Question: Why do I get the following error using this dispatch configuration?
<URL>

'''
Mac:server go gert$ /Users/gert/Desktop/IdeaProjects/toolbox/serve.sh dispatch.yaml www/www.yaml default
Traceback (most recent call last):
File "/Users/gert/Documents/sdk-appengine/dev_appserver.py", line 82, in <module>
_run_file(__file__, globals())
File "/Users/gert/Documents/sdk-appengine/dev_appserver.py", line 78, in _run_file
execfile(_PATHS.script_file(script_name), globals_)
File "/Users/gert/Documents/sdk-appengine/google/appengine/tools/devappserver2/devappserver2.py", line 970, in <module>
main()
File "/Users/gert/Documents/sdk-appengine/google/appengine/tools/devappserver2/devappserver2.py", line 963, in main
dev_server.start(options)
File "/Users/gert/Documents/sdk-appengine/google/appengine/tools/devappserver2/devappserver2.py", line 714, in start
options.config_paths, options.app_id)
File "/Users/gert/Documents/sdk-appengine/google/appengine/tools/devappserver2/application_configuration.py", line 678, in __init__
'file.' % sorted(missing_modules))
google.appengine.tools.devappserver2.errors.InvalidAppConfigError: Modules [u'www'] specified in dispatch.yaml are not defined by a yaml file.
Mac:server go gert$
'''
The modules do work without a dispatch.yaml?
'''
Mac:server go gert$ /Users/gert/Desktop/IdeaProjects/toolbox/serve.sh www/www.yaml default
INFO 2014-08-24 22:26:51,886 sdk_update_checker.py:242] Checking for updates to the SDK.
WARNING 2014-08-24 22:26:52,241 api_server.py:383] Could not initialize images API; you are likely missing the Python "PIL" module.
INFO 2014-08-24 22:26:52,244 api_server.py:171] Starting API server at: http://localhost:58746
INFO 2014-08-24 22:26:52,249 dispatcher.py:183] Starting module "wwww" running at: http://localhost:8080
INFO 2014-08-24 22:26:52,253 dispatcher.py:183] Starting module "default" running at: http://localhost:8081
INFO 2014-08-24 22:26:52,256 admin_server.py:117] Starting admin server at: http://localhost:8000
'''
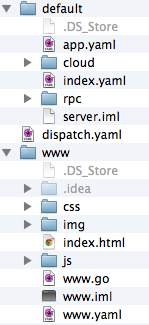
Answer: It turns out "www" is a special name if I rename it to for example "static" it works... god$^*(&^)it!